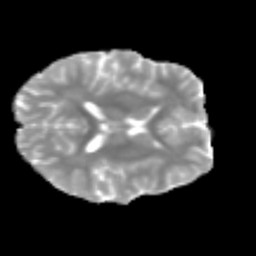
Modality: MD
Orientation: axial
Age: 22
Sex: female
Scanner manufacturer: siemens
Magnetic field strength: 3 T
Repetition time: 2.3 s
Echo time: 0.085 s